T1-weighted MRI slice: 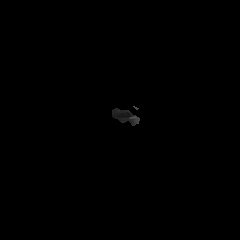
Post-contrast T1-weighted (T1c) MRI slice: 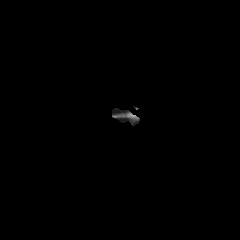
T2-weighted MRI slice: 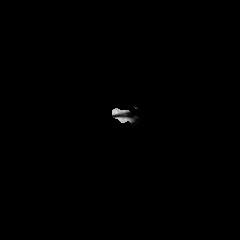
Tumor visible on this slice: no